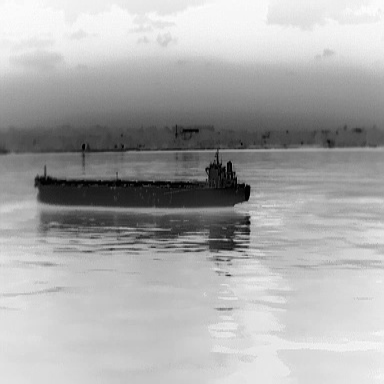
There is a liner in the infrared image.